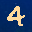
Label: 4